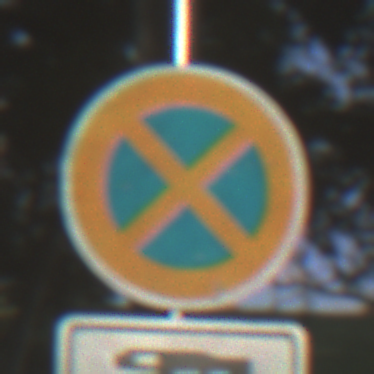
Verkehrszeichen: AbsolutesHalteverbot
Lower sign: HinweisDurchSinnbild23
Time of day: MorningAfternoon
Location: Outdoor (Nature)
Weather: Clear
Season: NotSpecified
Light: Natural